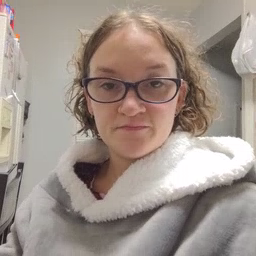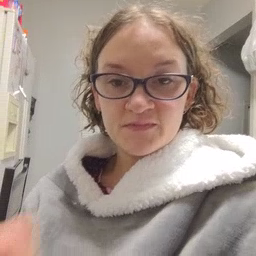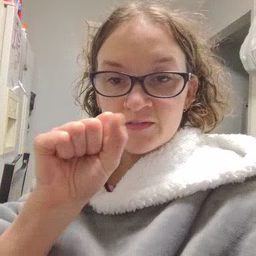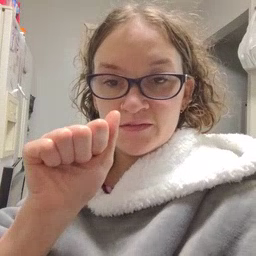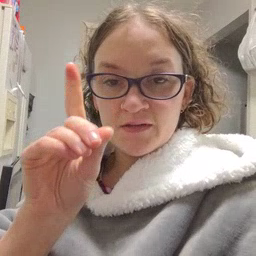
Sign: sad